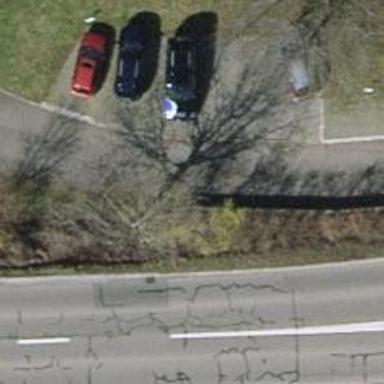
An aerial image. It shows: Urban area featuring tree as natural element.